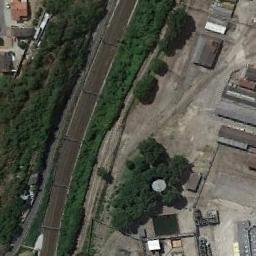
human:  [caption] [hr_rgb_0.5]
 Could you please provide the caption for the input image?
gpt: There are two trains passing by in the picture .

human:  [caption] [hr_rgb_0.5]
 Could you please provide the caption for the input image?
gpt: The railway is next to some trees and houses .

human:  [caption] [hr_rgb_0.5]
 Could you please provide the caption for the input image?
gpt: The railway is flanked by some trees and buildings .

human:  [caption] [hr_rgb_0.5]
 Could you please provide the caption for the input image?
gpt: There are many trees beside the railway .

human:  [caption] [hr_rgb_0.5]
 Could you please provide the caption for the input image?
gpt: There are some green trees and buildings beside the railway .